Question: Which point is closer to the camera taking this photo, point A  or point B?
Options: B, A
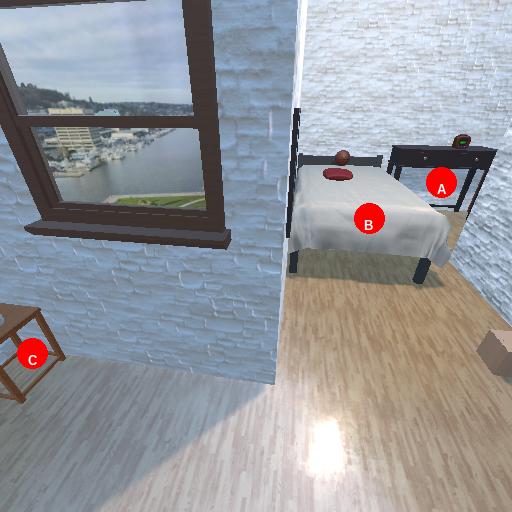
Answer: B